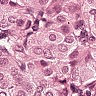
Metastatic tissue present: yes